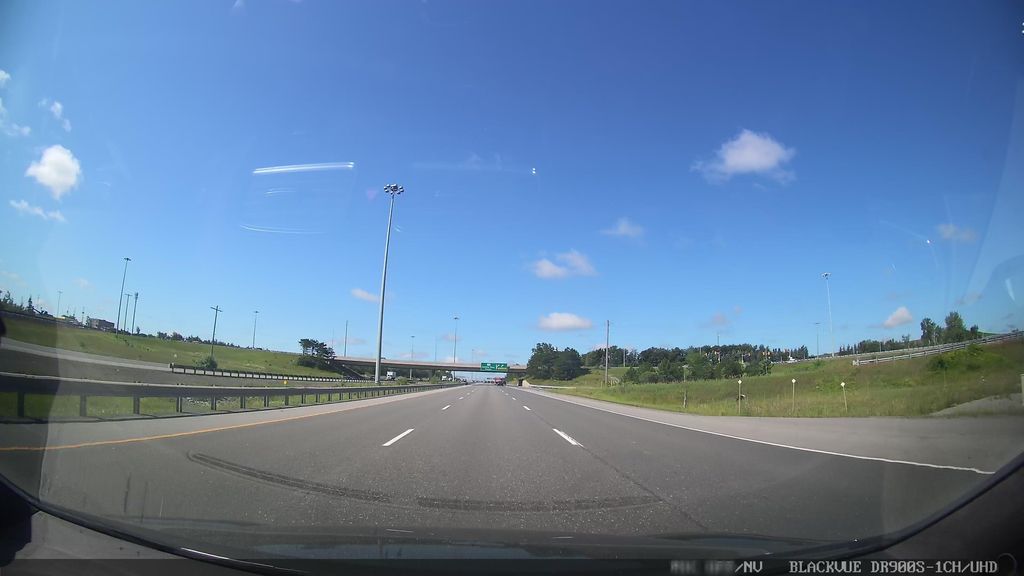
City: ottawa-gatineau